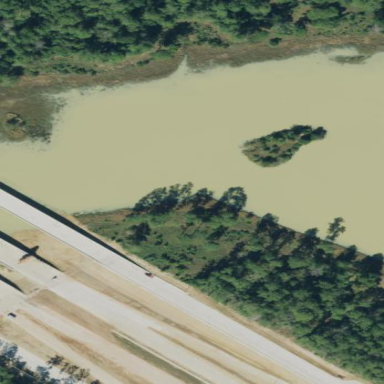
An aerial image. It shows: Pond surrounded by natural water.